Question: i am using jquery Ui datepicker, :
How to show and in Jquery Datepicker
i want to show something like this :

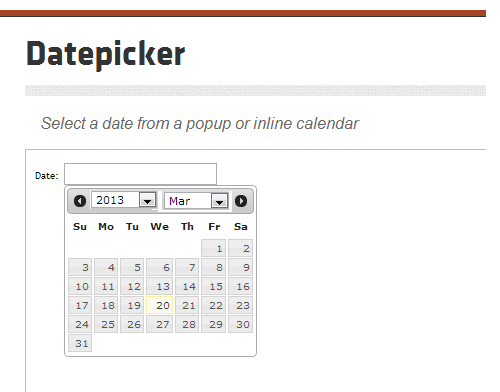
Answer: There is no straight forward solution for this but you can add this to your css
'''
.ui-datepicker-month{
float: right !important;
}
'''
i believe it will do the trick